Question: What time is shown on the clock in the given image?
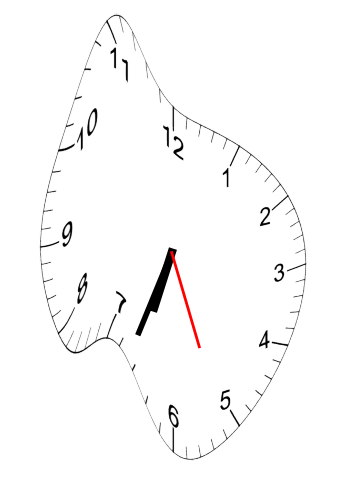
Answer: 06:33:26